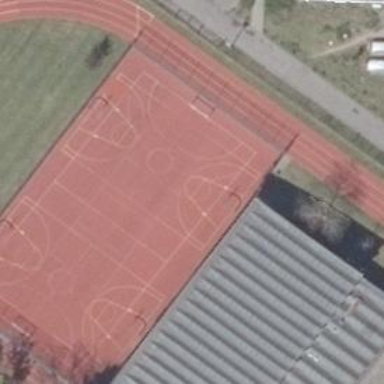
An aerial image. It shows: Tartan basketball court situated on pitch designated for leisure land.